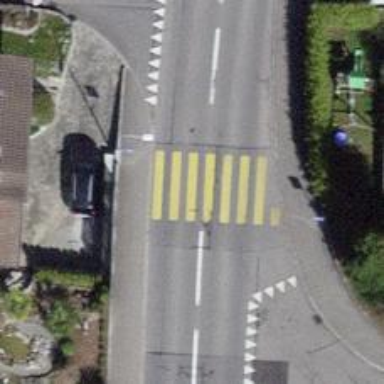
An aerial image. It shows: Uncontrolled zebra crossing with zebra markings.